Question: I have a line series on my chart. This is similar to a square wave as seen in the picture below. How can I count number of pulses in C#?

For those who wants to see some code can look at below. The idea is set a min and max value. For example if the point is between min and max and next time is not then I decide that there is an edge. However I have doubts about this idea especially with some noisy signals.
'''
var K = new Queue<Point>(); // Point is a class that holds DateTime and double value as well as some other properties.
foreach (var Point in Source.Data.OrderBy(x => x.Timestamp))
{
K.Enqueue(new Point() { Timestamp = Point.Timestamp, Value = Point.Value, InBand = (Point.Value >= Min) && (Point.Value <= Max) });
}
var Points = new Point[3];
foreach (var Point in K)
{
if (null == Points[0])
{
Points[0] = Point;
continue;
}
if (null == Points[1])
{
Points[1] = Point;
continue;
}
if (null == Points[2])
{
Points[2] = Point;
continue;
}
if ((Points[0].InBand == false) && (Points[1].InBand == true) && (Points[2].InBand == true))
{
this.RunCount++;
Points[0] = null;
Points[1] = null;
Points[2] = null;
continue;
}
if ((Points[0].InBand == true) && (Points[1].InBand == false) && (Points[2].InBand == false))
{
this.StopCount++;
Points[0] = null;
Points[1] = null;
Points[2] = null;
continue;
}
}
'''
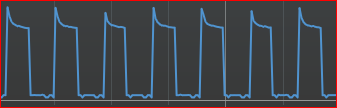
Answer: I'll make the assumption that your data is stored in a 'double[]'. In this case, you can iterate over the values, and count how many times the value goes from below some threshold to above that same threshold.
Here is a little sample of code that you should be able to adapt. I haven't tested it, but it's pretty straightforward. Note that if you have a very noisy signal, this will probably give you strange results, so filtering may be required. Also, the name of the method is a bit wrong since this counts the number of times the signal goes from the threshold to the threshold.
'''
public int CountCrossings(double[] waveform, double threshold) {
int count = 0;
for (int i = 0; i < waveform.Length - 1; i++) {
if (waveform[i + 1] >= threshold && waveform[i] < threshold)
count++;
}
return count;
}
'''